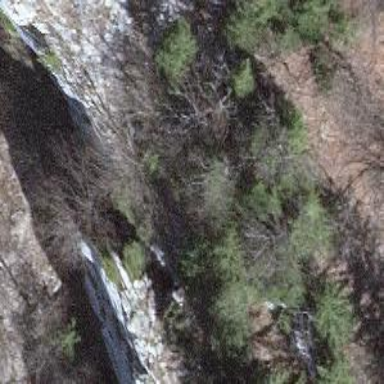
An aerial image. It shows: Natural cliff.